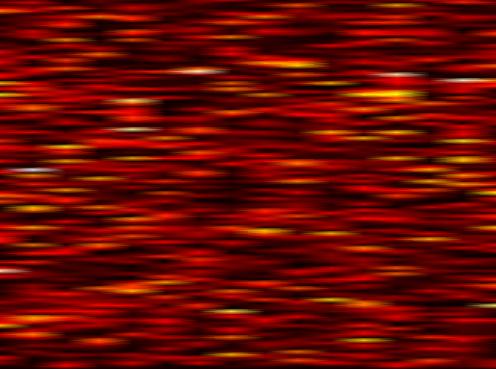
Label: FOFDM